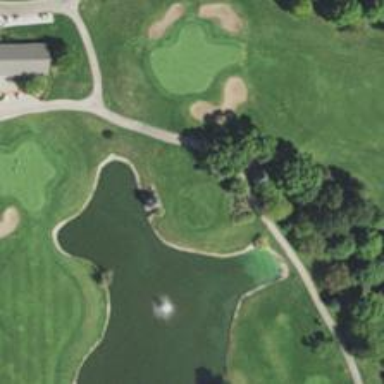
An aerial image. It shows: Grassy area designated as golf tee.